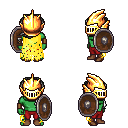
a pixel art fantasy rpg character, male body template, orc, green skin, yellow tattered cape, red pants, gray princess hairstyle, gold helm, leather bracers, brown shoes, shield, four views (front, back, left, right), 2x2 character sprite sheet, small pixel art, hard edges, no anti-aliasing